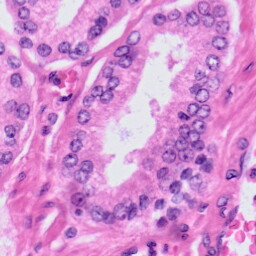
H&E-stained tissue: Prostate